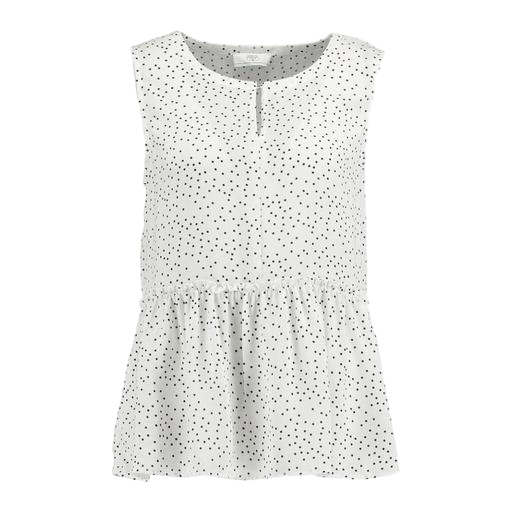
white dotted tank, white keira sleeveless heart print blouse, white polka-dot shirt, white background